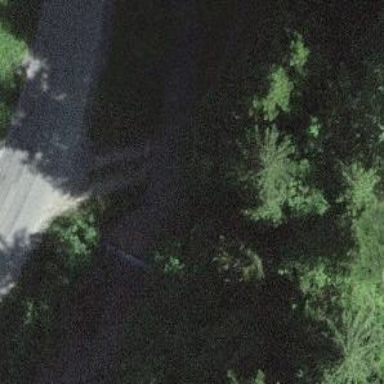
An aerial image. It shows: Path on bridge.